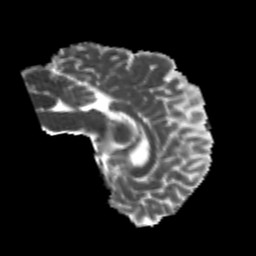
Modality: MD
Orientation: sagittal
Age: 20
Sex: male
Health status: healthy
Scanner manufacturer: philips
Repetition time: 7.391 s
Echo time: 0.08599 s